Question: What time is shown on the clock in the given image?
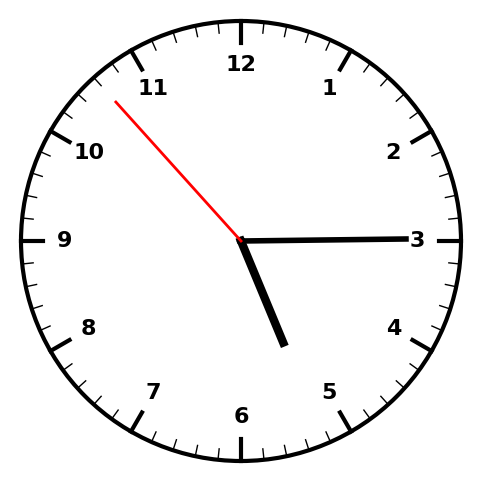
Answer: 05:14:53